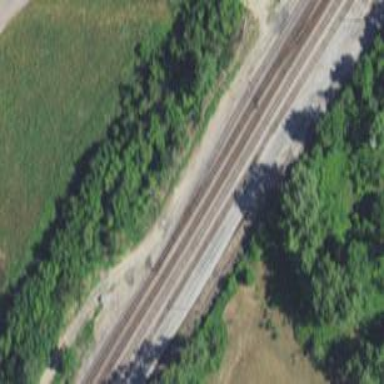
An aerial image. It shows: Railway siding for service.